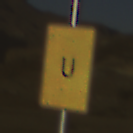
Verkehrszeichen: AnkuendigungOderFortsetzungUmleitungOhnePfeilsymbol
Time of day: SunriseSunset
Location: Outdoor (Nature)
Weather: Clear
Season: NotSpecified
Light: Natural